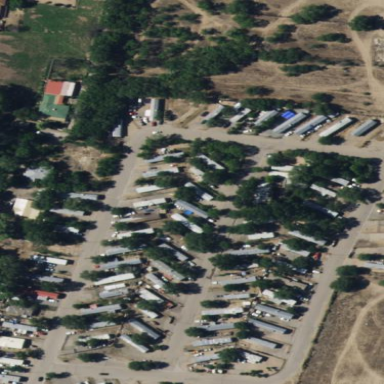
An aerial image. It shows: Residential area designated as trailer park.